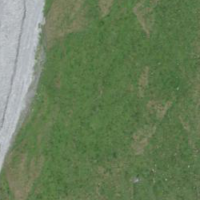
EUNIS habitat code: 26
Species observed at this site:
Marmota marmota
Dryas octopetala